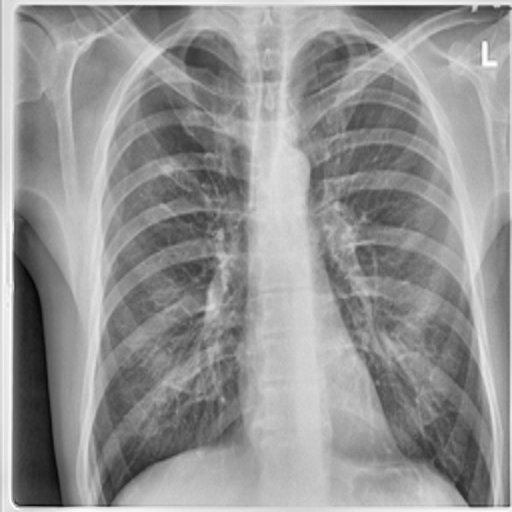
Finding: TUBERCULOSIS